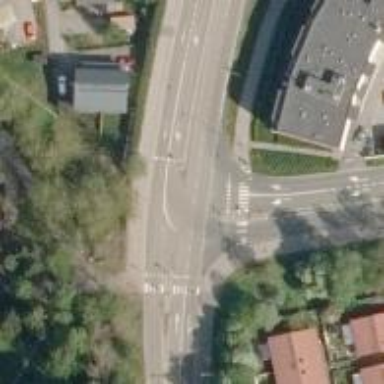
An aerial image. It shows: Crossing on the road.